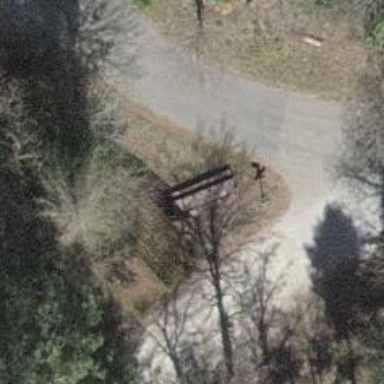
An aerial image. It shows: Picnic table located in leisure land area.